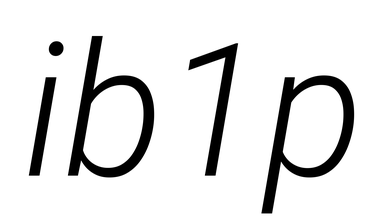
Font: Roboto-Italic_Light_Italic